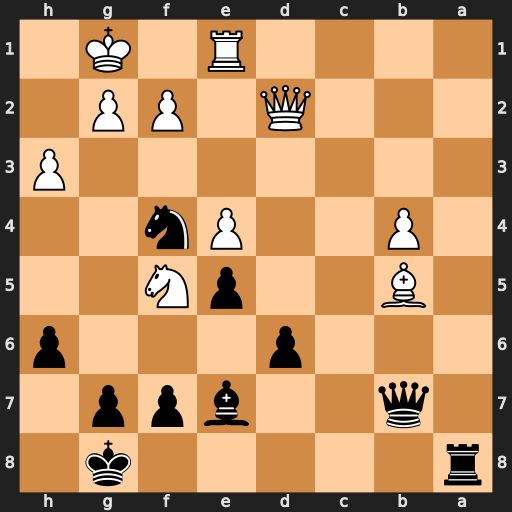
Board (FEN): r5k1/1q2bpp1/3p3p/1B2pN2/1P2Pn2/7P/3Q1PP1/4R1K1
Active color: b
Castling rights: -
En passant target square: -
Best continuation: Bg5 Qxd6 Qxb5